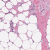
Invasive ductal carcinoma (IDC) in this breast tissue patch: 1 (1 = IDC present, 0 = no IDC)